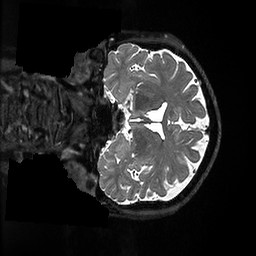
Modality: T2w
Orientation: coronal
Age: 64
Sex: female
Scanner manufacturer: ge
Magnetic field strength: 3 T
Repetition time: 3.202 s
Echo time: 0.0665 s